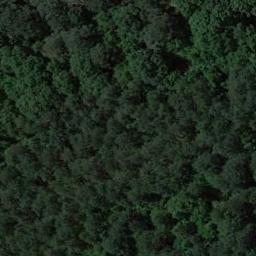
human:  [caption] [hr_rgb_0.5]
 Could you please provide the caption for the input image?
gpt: The forest is full of green trees .

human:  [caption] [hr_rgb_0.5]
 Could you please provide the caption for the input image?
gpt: Many dense green trees are in a forest .

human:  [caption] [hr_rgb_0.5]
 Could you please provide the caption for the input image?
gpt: The forest has a lot of dense dark green trees .

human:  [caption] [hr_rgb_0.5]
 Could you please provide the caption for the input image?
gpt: There is a winding path in this forest .

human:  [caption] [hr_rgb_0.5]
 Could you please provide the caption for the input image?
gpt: A dense forest with many green trees .